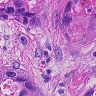
Metastatic tissue present: yes